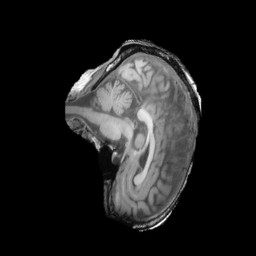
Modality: T1w
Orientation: sagittal
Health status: ill
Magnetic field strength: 3 T